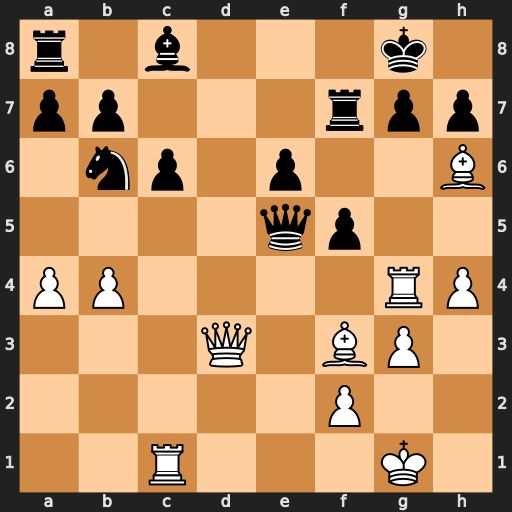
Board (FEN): r1b3k1/pp3rpp/1np1p2B/4qp2/PP4RP/3Q1BP1/5P2/2R3K1
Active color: w
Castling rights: -
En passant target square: -
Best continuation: Rxg7+ Qxg7 Bxg7